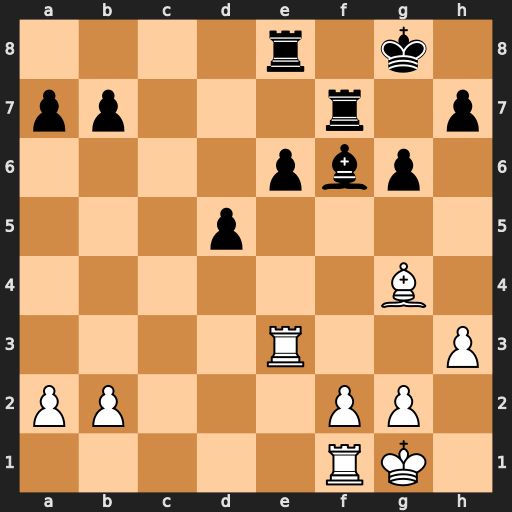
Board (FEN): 4r1k1/pp3r1p/4pbp1/3p4/6B1/4R2P/PP3PP1/5RK1
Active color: w
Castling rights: -
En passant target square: -
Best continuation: Bxe6 Rxe6 Rxe6